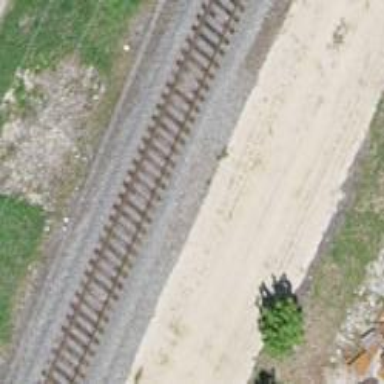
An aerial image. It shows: Single track railway spur with electrification through contact line.